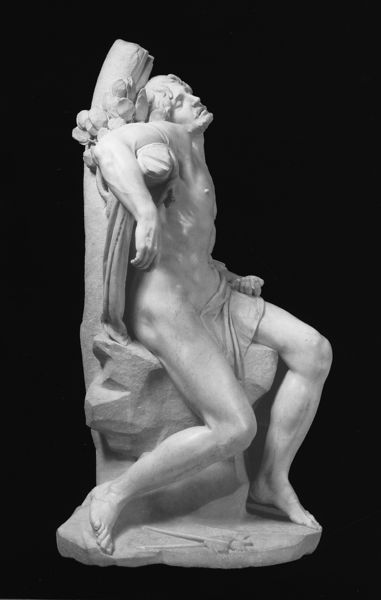
Titel: San Sebastiano
Künstler: Giovanni Lorenzo Bernini
Institution: Madrid, Fundación Colección Thyssen-Bornemisza
Schlagwörter: baum, hand, kopf, mann, nackt, weiß, sitzen, grau, marmor, tuch, arm, mensch, stein, tod, tot, trauer, sitzend, skulptur, statue, bein, schlafend, fels, foto, christus, jesus, antik, leiden, müde, magdalena, erschöpft, lenden, pfeile, schwach, mamor, erschöpfung, martersäule, skulptu, holzstamm, skulptur mann pfosten